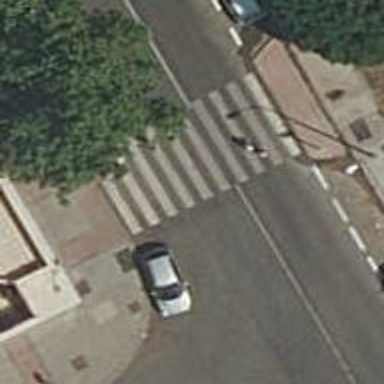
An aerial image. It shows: Uncontrolled zebra crossing on the road.